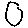
Label: circle